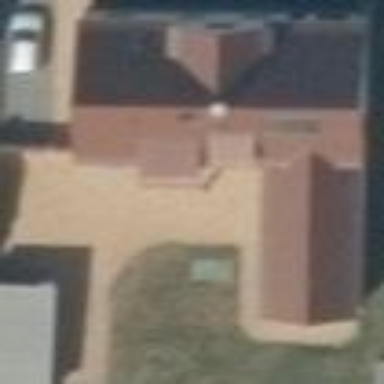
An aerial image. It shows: Simple and straightforward house.